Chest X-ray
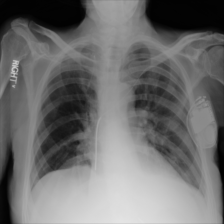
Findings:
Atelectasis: negative
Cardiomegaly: negative
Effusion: negative
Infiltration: negative
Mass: negative
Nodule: negative
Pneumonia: negative
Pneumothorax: negative
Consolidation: negative
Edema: negative
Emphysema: negative
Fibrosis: negative
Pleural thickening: negative
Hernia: negative